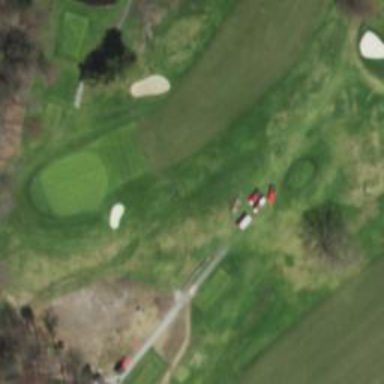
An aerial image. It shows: Golf tee.